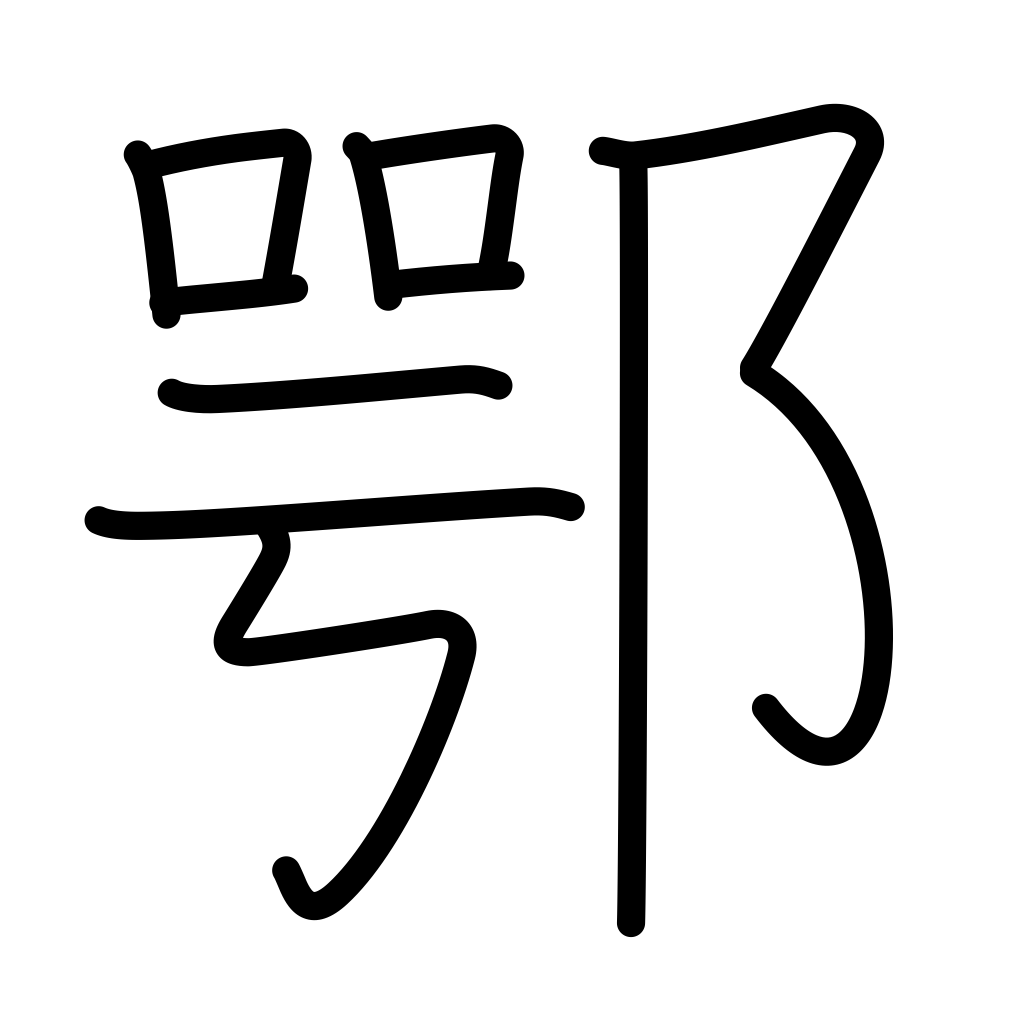
Meaning: place name, frankly